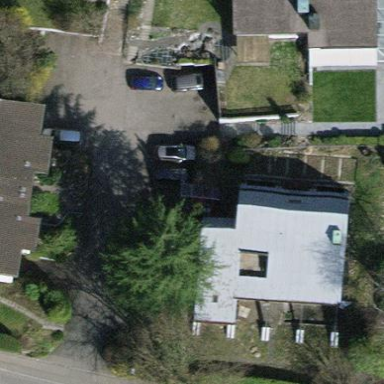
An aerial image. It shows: Detached building.